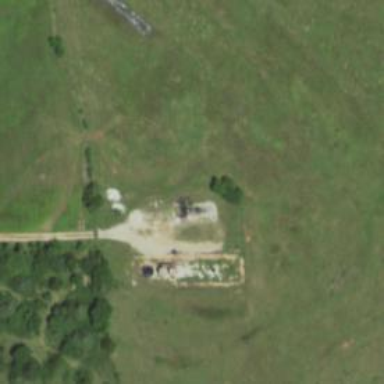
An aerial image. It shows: Petroleum well.